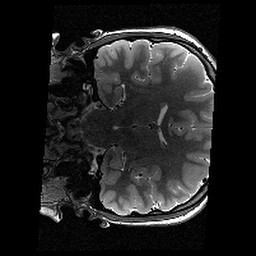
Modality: T2w
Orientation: coronal
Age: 13
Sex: female
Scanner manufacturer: siemens
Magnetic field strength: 3 T
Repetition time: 9.23 s
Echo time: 0.067 s